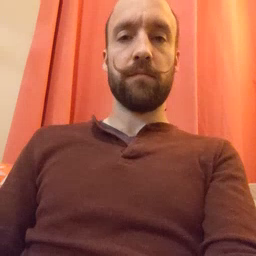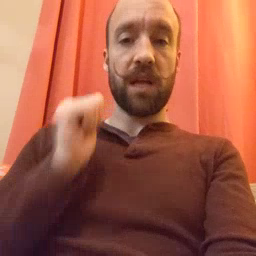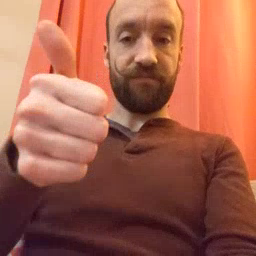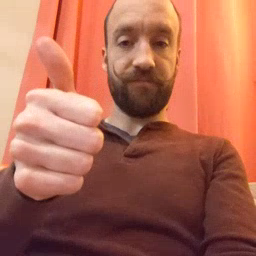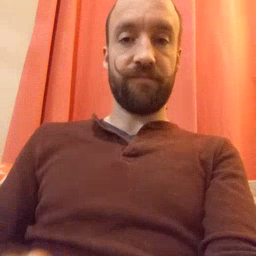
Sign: yourself